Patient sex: M
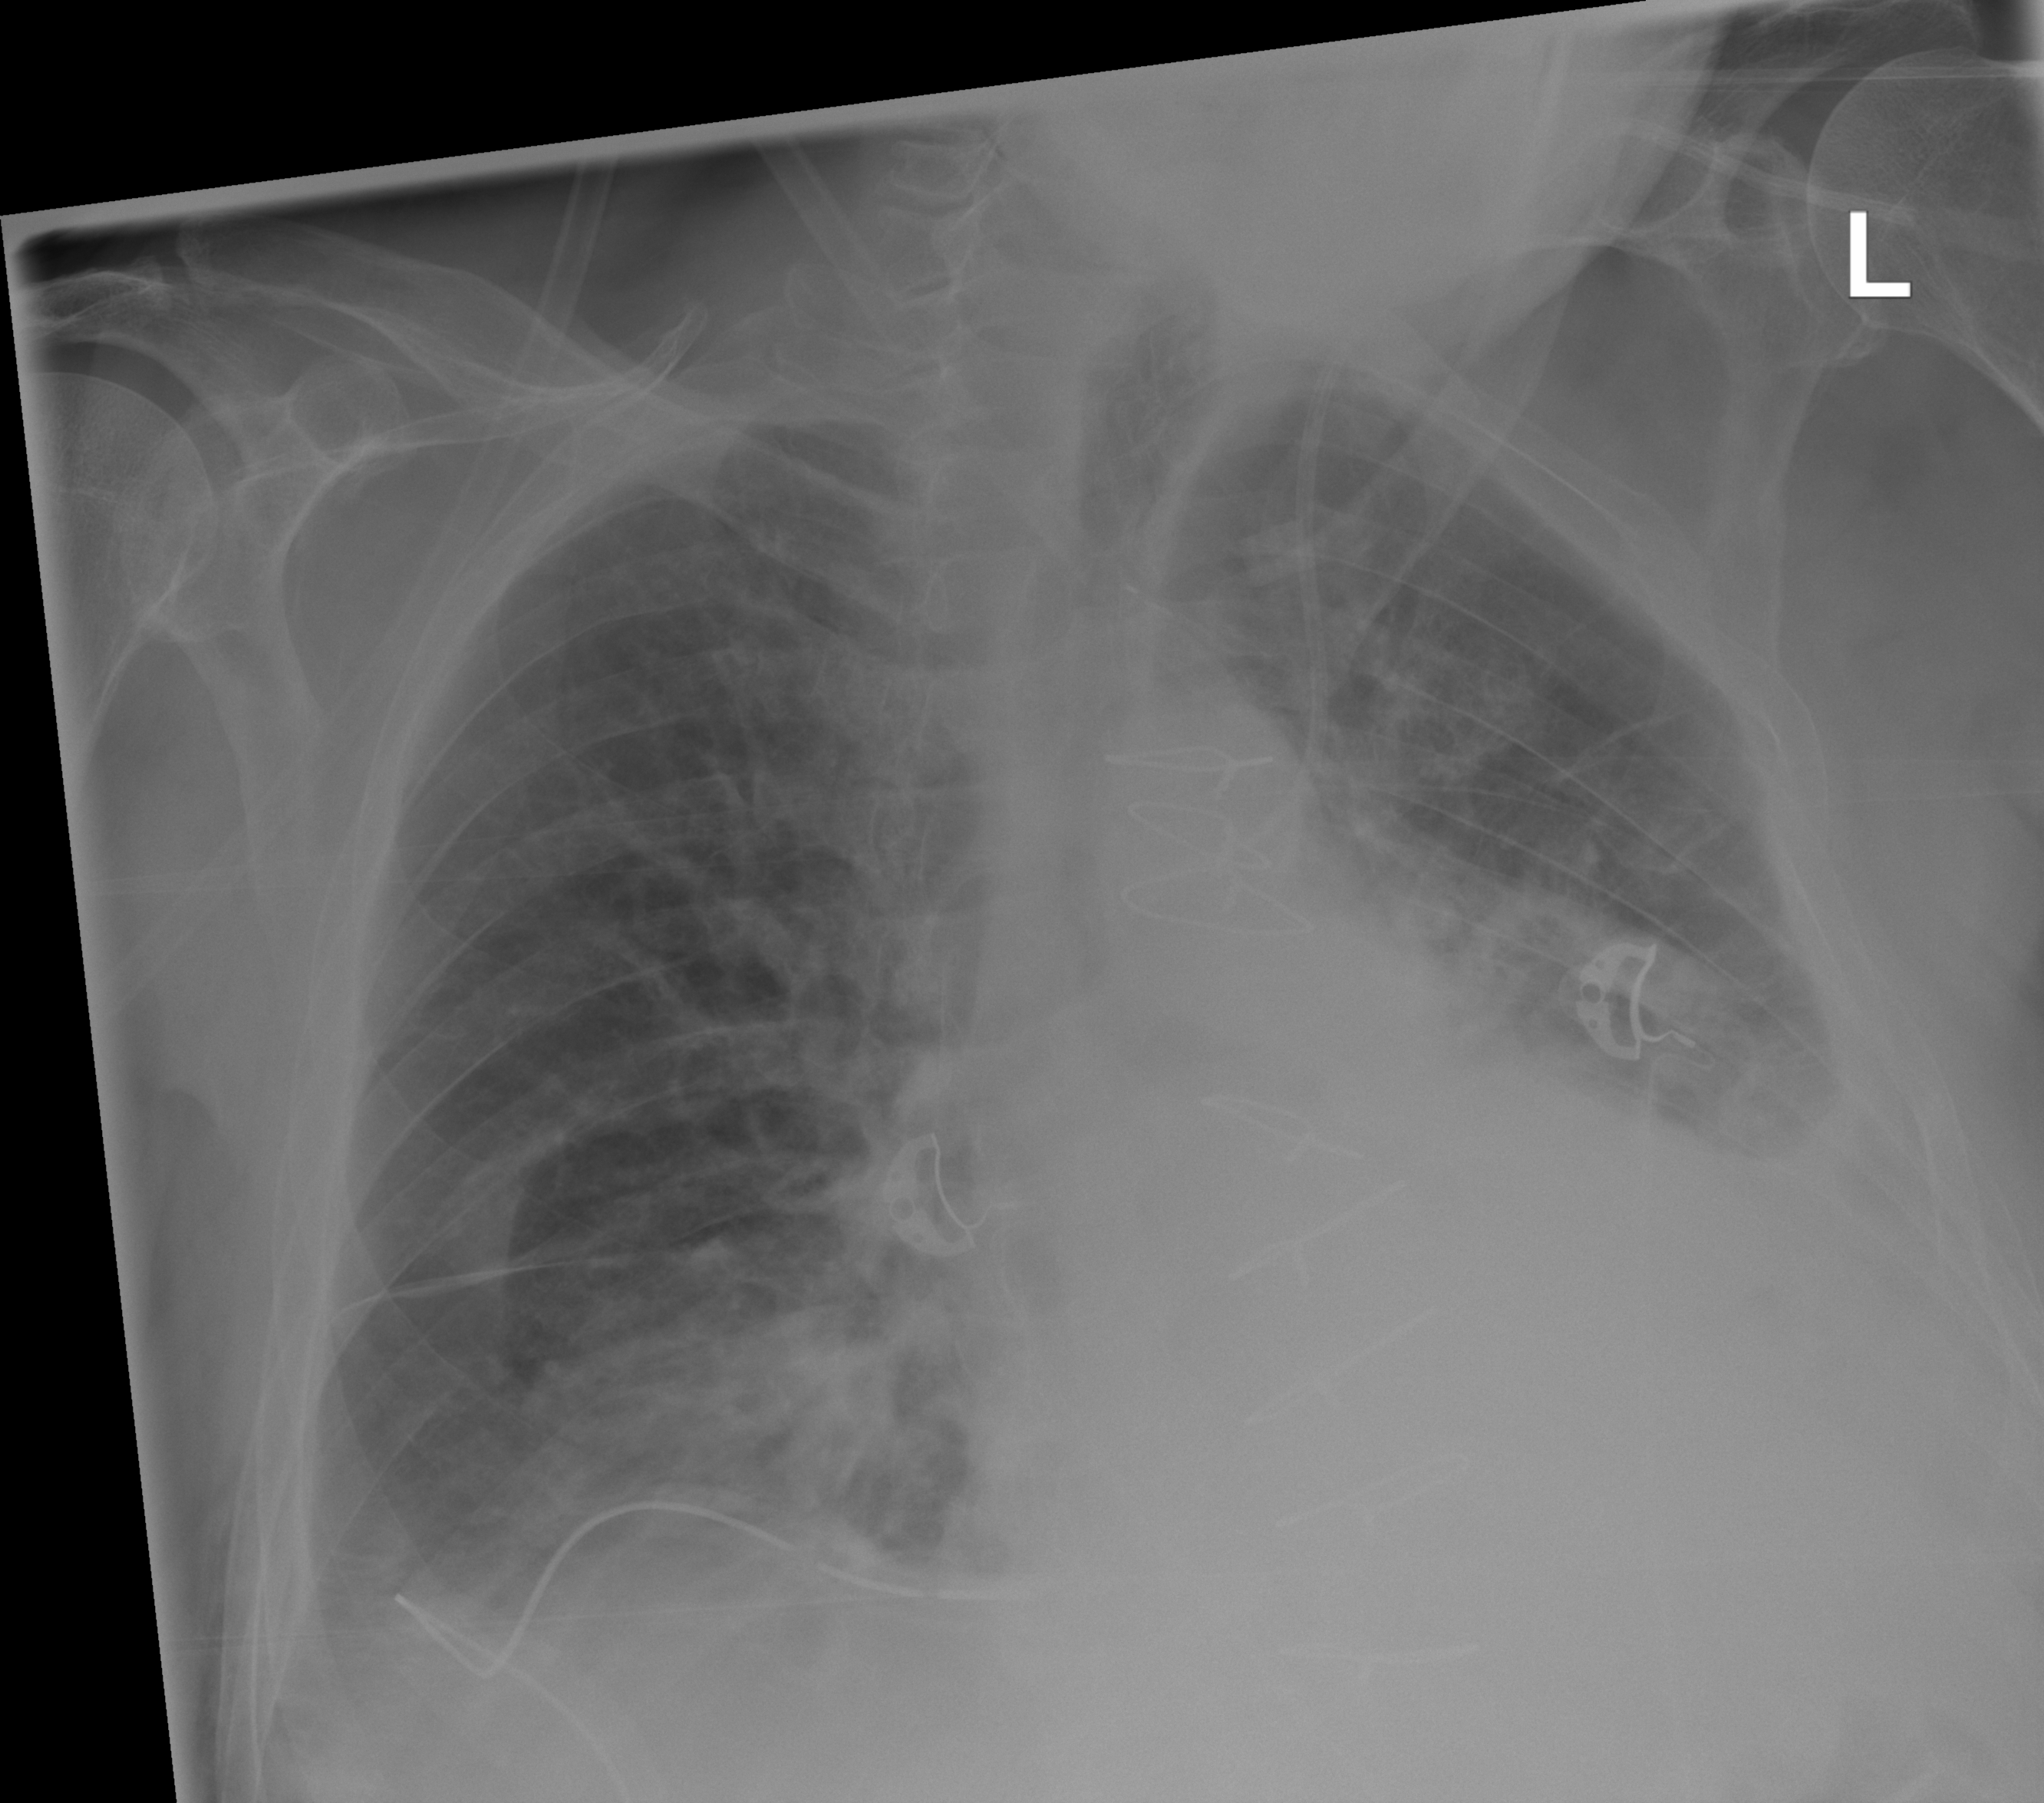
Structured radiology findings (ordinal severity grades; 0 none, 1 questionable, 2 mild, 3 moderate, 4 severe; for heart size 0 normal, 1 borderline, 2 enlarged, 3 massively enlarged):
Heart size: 1
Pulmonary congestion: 1
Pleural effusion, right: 2
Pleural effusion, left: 3
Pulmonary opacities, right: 2
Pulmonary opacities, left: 2
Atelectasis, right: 2
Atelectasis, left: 2